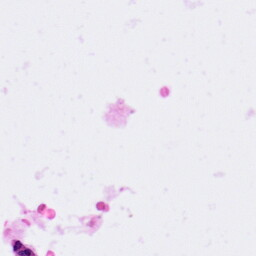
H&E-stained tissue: Pancreatic